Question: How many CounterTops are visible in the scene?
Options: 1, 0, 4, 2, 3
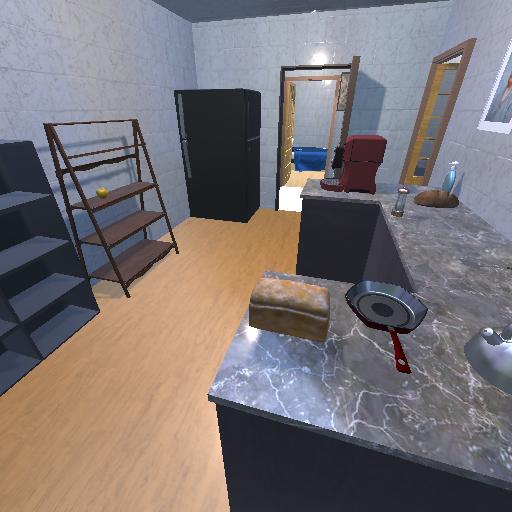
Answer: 1